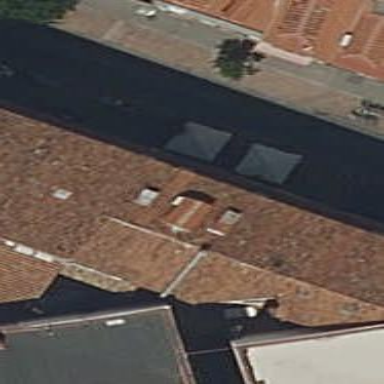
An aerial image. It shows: Cream-colored building with roof made of roof tiles.